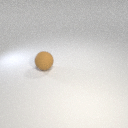
large brown rubber sphere